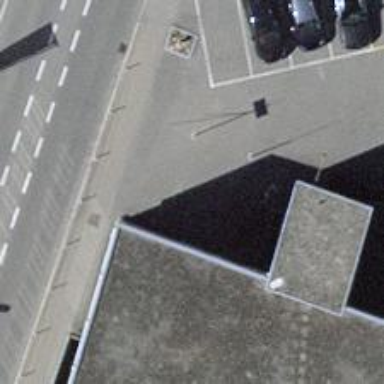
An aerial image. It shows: Bicycle parking facility.